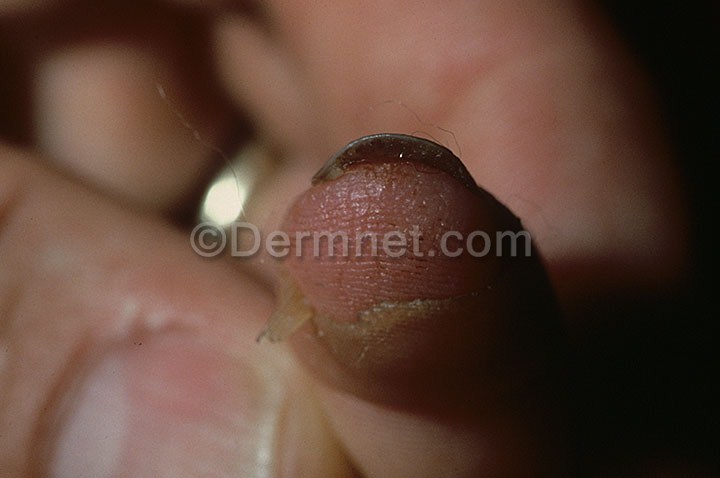
Disease: Exanthems and Drug Eruptions